Question: I am making a grouped bar chart of proficiency levels on a standardized test. Here is my code:
'''
bush_prof_boy = bush.groupby(['BOY Prof'])['BOY Prof'].count()
bush_prof_pct_boy = bush_prof_boy/bush['BOY Prof'].count() * 100
bush_prof_eoy = bush.groupby(['EOY Prof'])['EOY Prof'].count()
bush_prof_pct_eoy = bush_prof_eoy/bush['EOY Prof'].count() * 100
labels = ['Remedial', 'Below Proficient', 'Proficient', 'Advanced']
fig, ax = plt.subplots()
rects1 = ax.bar(x - width/2, bush_prof_pct_boy, width, label='BOY',
color='mediumorchid')
rects2 = ax.bar(x + width/2, bush_prof_pct_eoy, width, label='EOY', color='teal')
ax.set_ylabel('% of Students at Proficiency Level', fontsize=18)
ax.set_title('Bushwick Middle Change in Proficiency Levels', fontsize=25)
ax.set_xticks(x)
ax.set_xticklabels(labels, fontsize=25)
ax.legend(fontsize=25)
plt.yticks(fontsize=15)
plt.figure(figsize=(5,15))
plt.show()
'''
"BOY" stands for "Beginning of Year" and "EOY" "End of Year" so the bar graph is intended to show percent of students who fell into each proficiency level at the beginning and end of the year. The graph looks alright but when I drill into the numbers, I can see that the labels for EOY are incorrect. Here is my graph:

The percentages for BOY are graphed correctly, but the EOY ones are with the wrong labels. Here are the actual percentages, which I am certain are correct:
'''
BOY %
Advanced 14.0
Below Proficient 38.0
Proficient 34.0
Remedial 14.0
EOY %
Advanced 39.0
Below Proficient 18.0
Proficient 32.0
Remedial 11.0
'''
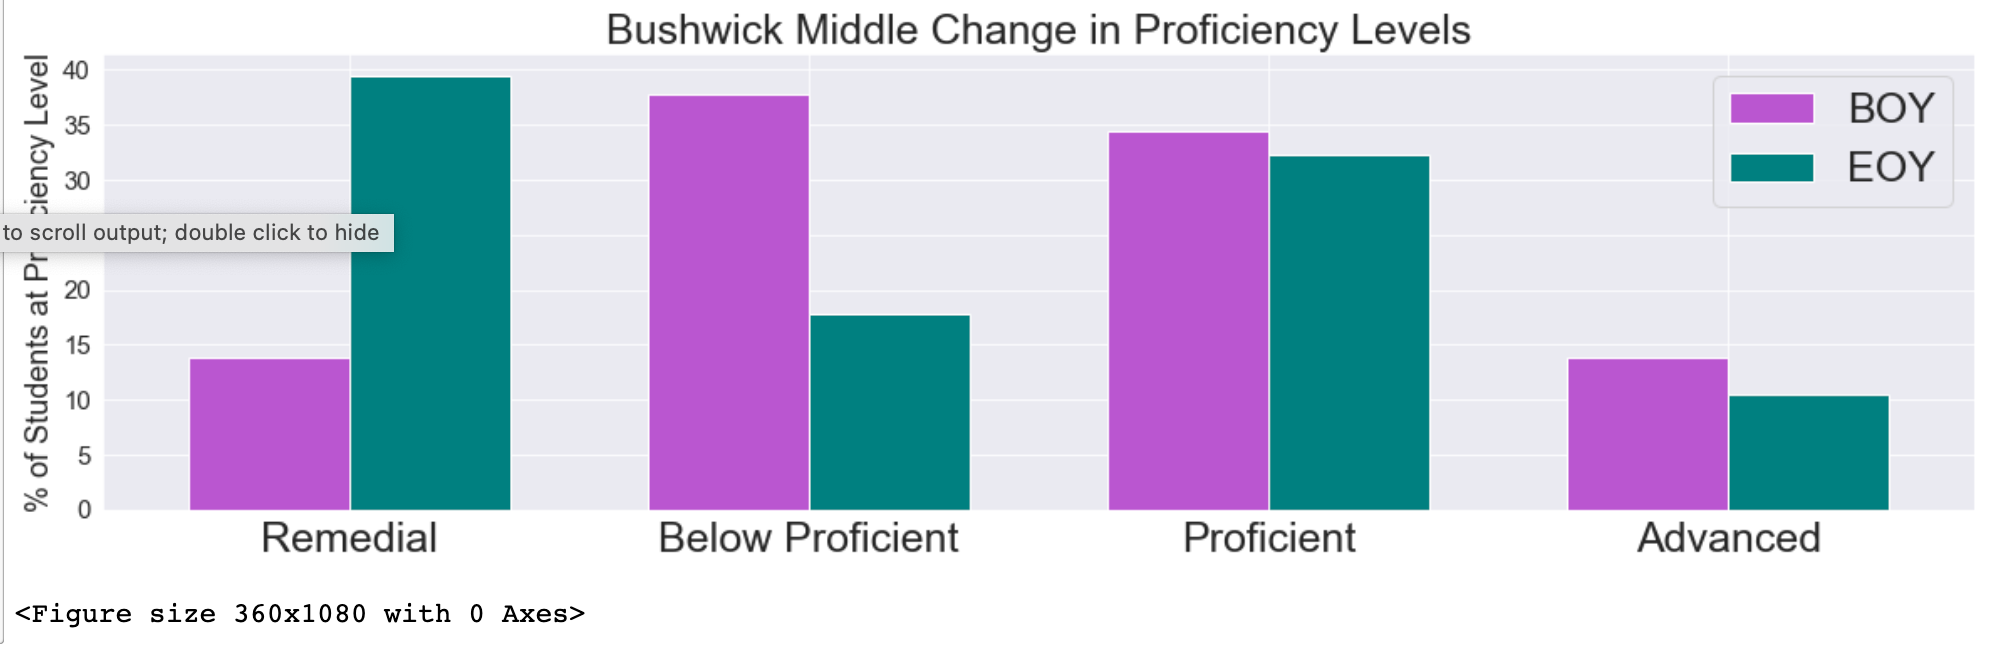
Answer: - <URL>- 'python 3.8''pandas 1.3.1''matplotlib 3.4.2'
## Imports, Load and Clean the DataFrame
'''
import pandas as pd
import matplotlib.pyplot as plt
import matplotlib.ticker as mtick
import numpy as np
# data
data = {'BOY': [11.0, 11.0, 11.0, 11.0, 11.0, 8.0, 11.0, 14.0, 12.0, 13.0, 11.0, 14.0, 10.0, 9.0, 10.0, 10.0, 10.0, 12.0, 12.0, 13.0, 12.0, 11.0, 9.0, 12.0, 16.0, 12.0, 12.0, 12.0, 15.0, 10.0, 10.0, 10.0, 8.0, 11.0, 12.0, 14.0, 10.0, 8.0, 11.0, 12.0, 14.0, 12.0, 13.0, 15.0, 13.0, 8.0, 8.0, 11.0, 10.0, 11.0, 13.0, 11.0, 13.0, 15.0, 10.0, 8.0, 10.0, 9.0, 8.0, 11.0, 13.0, 11.0, 8.0, 11.0, 15.0, 11.0, 12.0, 17.0, 12.0, 11.0, 18.0, 14.0, 15.0, 16.0, 7.0, 11.0, 15.0, 16.0, 13.0, 13.0, 13.0, 0.0, 11.0, 15.0, 14.0, 11.0, 13.0, 16.0, 14.0, 12.0, 8.0, 13.0, 13.0, 14.0, 7.0, 10.0, 16.0, 10.0, 13.0, 10.0, 14.0, 8.0, 16.0, 13.0, 12.0, 14.0, 12.0, 14.0, 16.0, 15.0, 13.0, 13.0, 10.0, 14.0, 8.0, 10.0, 10.0, 11.0, 12.0, 10.0, 12.0, 14.0, 17.0, 13.0, 14.0, 16.0, 15.0, 13.0, 16.0, 9.0, 16.0, 15.0, 11.0, 11.0, 15.0, 14.0, 12.0, 15.0, 11.0, 16.0, 14.0, 14.0, 15.0, 14.0, 14.0, 14.0, 16.0, 15.0, 12.0, 12.0, 14.0, 15.0, 13.0, 14.0, 13.0, 17.0, 14.0, 13.0, 14.0, 13.0, 13.0, 12.0, 10.0, 15.0, 14.0, 12.0, 12.0, 14.0, 12.0, 14.0, 13.0, 15.0, 13.0, 14.0, 14.0, 12.0, 11.0, 15.0, 14.0, 14.0, 10.0], 'EOY': [16.0, 16.0, 16.0, 14.0, 10.0, 14.0, 16.0, 14.0, 15.0, 15.0, 15.0, 11.0, 11.0, 15.0, 10.0, 14.0, 17.0, 14.0, 9.0, 15.0, 14.0, 16.0, 14.0, 13.0, 11.0, 13.0, 12.0, 14.0, 15.0, 13.0, 14.0, 15.0, 12.0, 19.0, 9.0, 13.0, 11.0, 14.0, 17.0, 17.0, 14.0, 13.0, 14.0, 10.0, 16.0, 15.0, 12.0, 11.0, 12.0, 14.0, 15.0, 10.0, 15.0, 14.0, 14.0, 15.0, 18.0, 15.0, 10.0, 10.0, 15.0, 15.0, 13.0, 15.0, 19.0, 13.0, 18.0, 20.0, 21.0, 17.0, 18.0, 17.0, 18.0, 17.0, 12.0, 16.0, 15.0, 18.0, 19.0, 17.0, 20.0, 11.0, 18.0, 19.0, 11.0, 12.0, 17.0, 20.0, 17.0, 15.0, 13.0, 18.0, 14.0, 17.0, 12.0, 12.0, 16.0, 12.0, 14.0, 15.0, 14.0, 10.0, 20.0, 13.0, 18.0, 20.0, 11.0, 20.0, 17.0, 20.0, 13.0, 17.0, 15.0, 18.0, 14.0, 13.0, 13.0, 18.0, 10.0, 13.0, 12.0, 18.0, 20.0, 20.0, 16.0, 18.0, 15.0, 20.0, 22.0, 18.0, 21.0, 18.0, 18.0, 18.0, 17.0, 16.0, 19.0, 16.0, 20.0, 19.0, 19.0, 20.0, 20.0, 14.0, 18.0, 20.0, 20.0, 18.0, 16.0, 21.0, 20.0, 18.0, 15.0, 14.0, 17.0, 19.0, 21.0, 14.0, 18.0, 15.0, 18.0, 21.0, 19.0, 17.0, 16.0, 16.0, 15.0, 20.0, 19.0, 16.0, 21.0, 17.0, 19.0, 15.0, 18.0, 20.0, 18.0, 20.0, 18.0, 16.0, 16.0]}
df = pd.DataFrame(data)
# replace numbers with categorical labels; could also create new columns
labels = ['Remedial', 'Below Proficient', 'Proficient', 'Advanced']
bins = [1, 11, 13, 15, np.inf]
df['BOY'] = pd.cut(x=df.BOY, labels=labels, bins=bins, right=True)
df['EOY'] = pd.cut(x=df.EOY, labels=labels, bins=bins, right=True)
# melt the relevant columns into a long form
dfm = df.melt(var_name='Tested', value_name='Proficiency')
# set the categorical label order, which makes the xaxis labels print in the specific order
dfm['Proficiency'] = pd.Categorical(dfm['Proficiency'], labels, ordered=True)
'''
## Groupby, Percent Calculation, and Shape for Plotting
'''
# groupby and get the value counts
dfg = dfm.groupby('Tested')['Proficiency'].value_counts().reset_index(level=1, name='Size').rename({'level_1': 'Proficiency'}, axis=1)
# divide by the Tested value counts to get the percent
dfg['percent'] = dfg['Size'].div(dfm.Tested.value_counts()).mul(100).round(1)
# reshape to plot
dfp = dfg.reset_index().pivot(index='Proficiency', columns='Tested', values='percent')
# display(dfp)
Tested BOY EOY
Proficiency
Remedial 34.8 9.9
Below Proficient 28.7 12.7
Proficient 27.1 25.4
Advanced 8.8 51.9
'''
## Plot
'''
ax = dfp.plot(kind='bar', figsize=(15, 5), rot=0, color=['orchid', 'teal'])
# formatting
ax.yaxis.set_major_formatter(mtick.PercentFormatter())
ax.set_ylabel('Students at Proficiency Level', fontsize=18)
ax.set_xlabel('')
ax.set_title('Bushwick Middle Change in Proficiency Levels', fontsize=25)
ax.set_xticklabels(ax.get_xticklabels(), fontsize=25)
ax.legend(fontsize=25)
_ = plt.yticks(fontsize=15)
# add bar labels
for p in ax.containers:
ax.bar_label(p, fmt='%.1f%%', label_type='edge', fontsize=12)
# pad the spacing between the number and the edge of the figure
ax.margins(y=0.2)
'''
- 'dfp'
<URL>